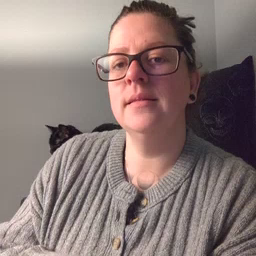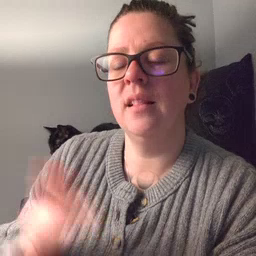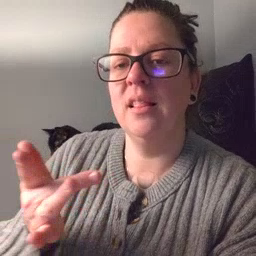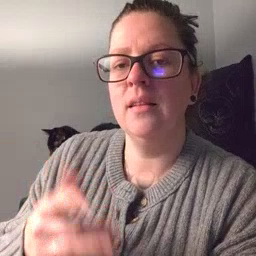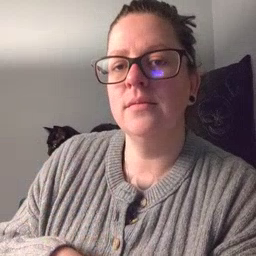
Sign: yucky